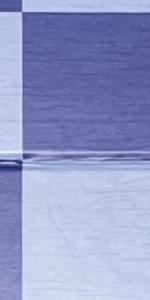
Label: Empty